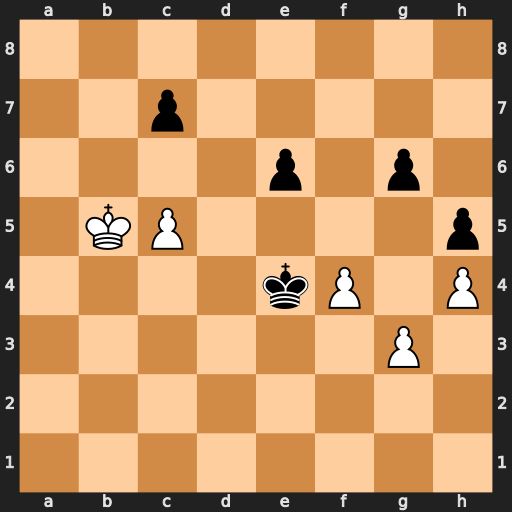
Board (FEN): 8/2p5/4p1p1/1KP4p/4kP1P/6P1/8/8
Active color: w
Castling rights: -
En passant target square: -
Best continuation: Kc6 Kd4 Kd7 Kxc5 Kxe6